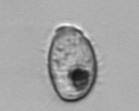
Label: Pleuronema